Brain MRI study timepoint: early_postop
T1CE (contrast-enhanced T1) slice:
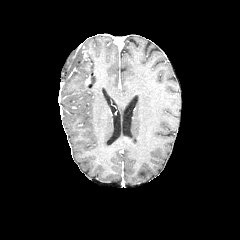
T2-FLAIR slice:
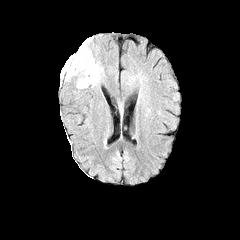